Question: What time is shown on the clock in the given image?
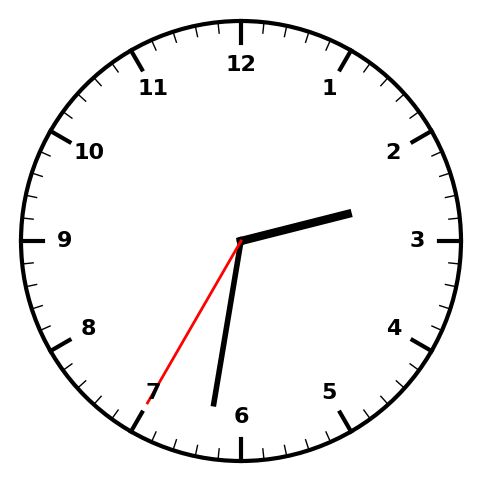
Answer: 02:31:35